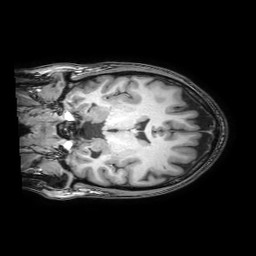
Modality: T1w
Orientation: coronal
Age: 26
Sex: male
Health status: healthy
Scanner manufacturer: philips
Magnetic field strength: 3 T
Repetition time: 0.0079 s
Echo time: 0.0035 s